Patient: sex F, age 31
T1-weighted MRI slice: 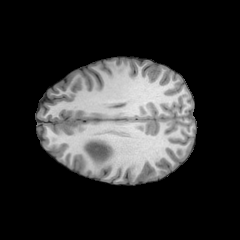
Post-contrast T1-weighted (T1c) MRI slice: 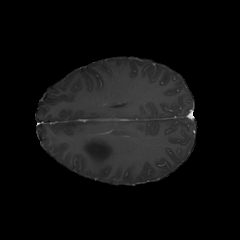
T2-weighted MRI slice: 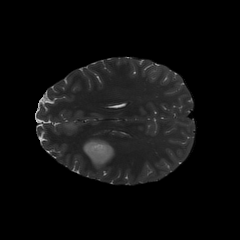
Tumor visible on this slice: yes
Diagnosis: Astrocytoma, IDH-mutant
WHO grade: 2